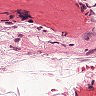
Metastatic tissue present: no